Question: I have been trying create a custom templatetag in my project , but it does not work
This is my structured project :
I created a folder in my index directory called templatetags > '__init__.py , extras.py' , inside extras file this:
'''
from django import template
register = template.Library()
def cut(value):
return value.replace("no", 'yes')
'''
: {% load poll_extras %}
but I got this

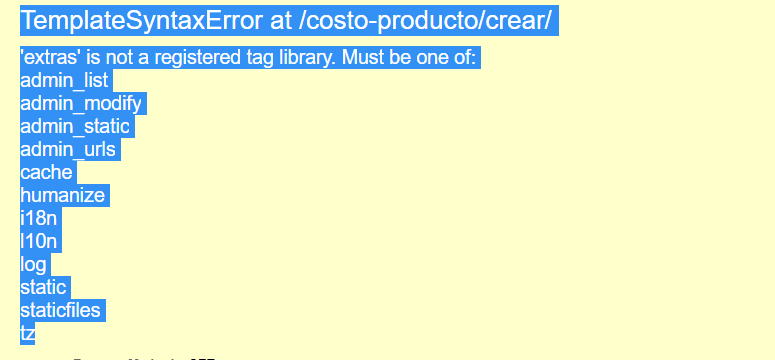
Answer: > I created a folder in my index directory called 'templatetags' > '__init__.py' , 'extras.py' , inside extras file this.
You should add this to an app. So in the root directory, you have the directory of the app, and under that app directory you create a 'templatetags' directory.
'''
app_name # - name of the app
templatetags/
__init__.py
extra.py
'''
This app should be an installed app, so you add the name of the app in the <URL>:
'''
# settings.py
INSTALLED_APP = [
# ...,
'app_name',
# ...,
]
'''
You furthermore need to the template tag:
'''
# app_name/templatetags/extra.py
from django import template
register = template.Library()
@register.tag # - register the template tag
def cut(value):
return value.replace("no", 'yes')
'''
You should use '@register.filter' in case you want to register a , instead of a .